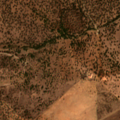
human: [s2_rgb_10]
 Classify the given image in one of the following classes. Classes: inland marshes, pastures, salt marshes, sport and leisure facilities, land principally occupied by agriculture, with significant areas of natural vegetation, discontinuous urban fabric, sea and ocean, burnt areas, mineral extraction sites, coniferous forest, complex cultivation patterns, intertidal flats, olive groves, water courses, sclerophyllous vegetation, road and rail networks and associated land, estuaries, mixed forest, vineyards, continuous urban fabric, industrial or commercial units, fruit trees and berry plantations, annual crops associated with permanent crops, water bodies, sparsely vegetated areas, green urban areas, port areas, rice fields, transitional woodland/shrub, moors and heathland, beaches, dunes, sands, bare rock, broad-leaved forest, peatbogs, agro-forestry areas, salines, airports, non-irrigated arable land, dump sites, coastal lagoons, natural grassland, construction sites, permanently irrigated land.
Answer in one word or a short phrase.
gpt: non-irrigated arable land, agro-forestry areas, transitional woodland/shrub